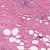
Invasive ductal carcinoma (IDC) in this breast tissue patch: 1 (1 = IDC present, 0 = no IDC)